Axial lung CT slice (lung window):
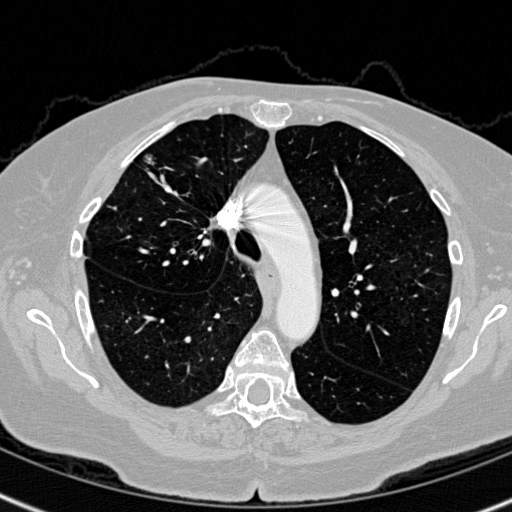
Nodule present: no